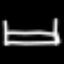
Label: bed